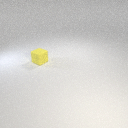
small yellow rubber cube